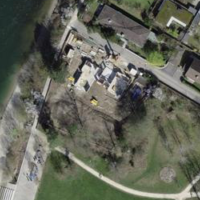
EUNIS habitat code: 53
Species observed at this site:
Cosmos bipinnatus
Tanacetum vulgare
Symphoricarpos albus